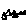
Label: triangle